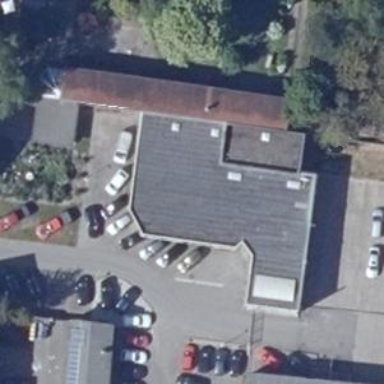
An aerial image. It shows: Car repair shop.